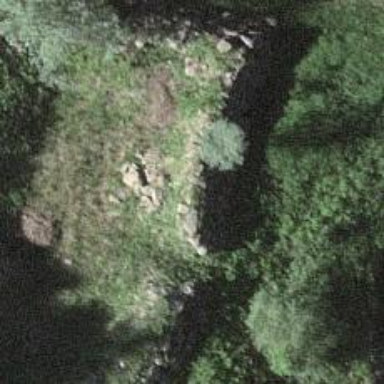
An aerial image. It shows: Retaining wall.